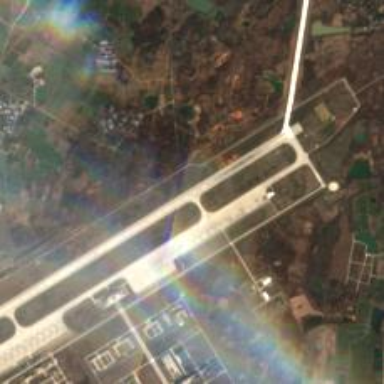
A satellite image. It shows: Runway at airport.